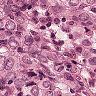
Metastatic tissue present: yes